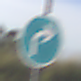
Verkehrszeichen: VorgeschriebeneFahrtrichtungRechts
Umgebung: Outdoor, RoadRail
Tageszeit: MorningAfternoon
Wetter: PartlyCloudy
Licht: Natural
Jahreszeit: NotSpecified
Kontrast: HighContrast